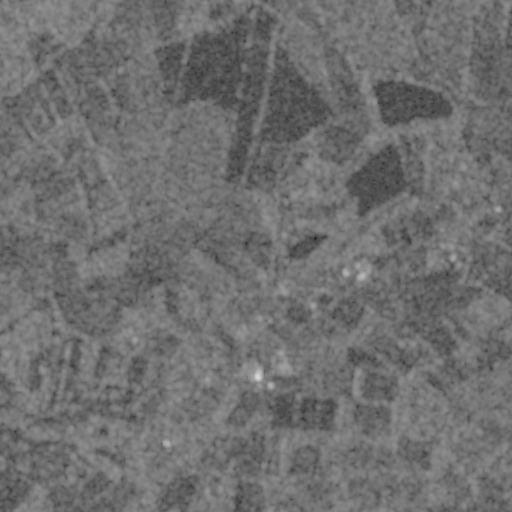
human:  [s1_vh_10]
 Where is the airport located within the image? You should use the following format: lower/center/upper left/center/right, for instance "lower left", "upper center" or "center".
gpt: The airport is located in the upper left of the image.
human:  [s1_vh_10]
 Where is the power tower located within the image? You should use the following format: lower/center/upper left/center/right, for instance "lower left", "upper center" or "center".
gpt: The power tower is located in the lower right of the image.
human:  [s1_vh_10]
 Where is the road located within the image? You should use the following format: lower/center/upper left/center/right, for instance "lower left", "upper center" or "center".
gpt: There is no road in the image.

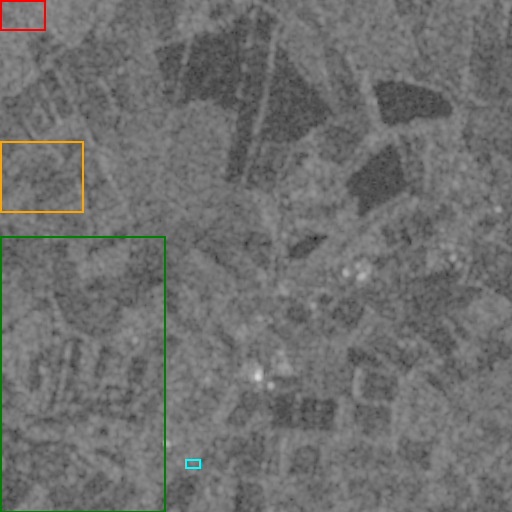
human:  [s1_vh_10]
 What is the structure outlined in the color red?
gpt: The structure outlined in red is an airport.
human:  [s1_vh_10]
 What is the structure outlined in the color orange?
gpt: The structure outlined in orange is a crop field.
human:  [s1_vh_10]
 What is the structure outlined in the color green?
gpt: The structure outlined in green is a park.
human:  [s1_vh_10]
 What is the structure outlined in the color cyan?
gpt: The structure outlined in cyan is a parking lot.
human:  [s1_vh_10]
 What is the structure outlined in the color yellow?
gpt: There is no yellow outline.